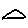
Label: triangle